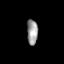
Tissue: prostate
Cell type: Epithelial cells
Senescence score: 0.7461
Nuclear area (px): 268
Mean DAPI intensity: 154.41